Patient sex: F
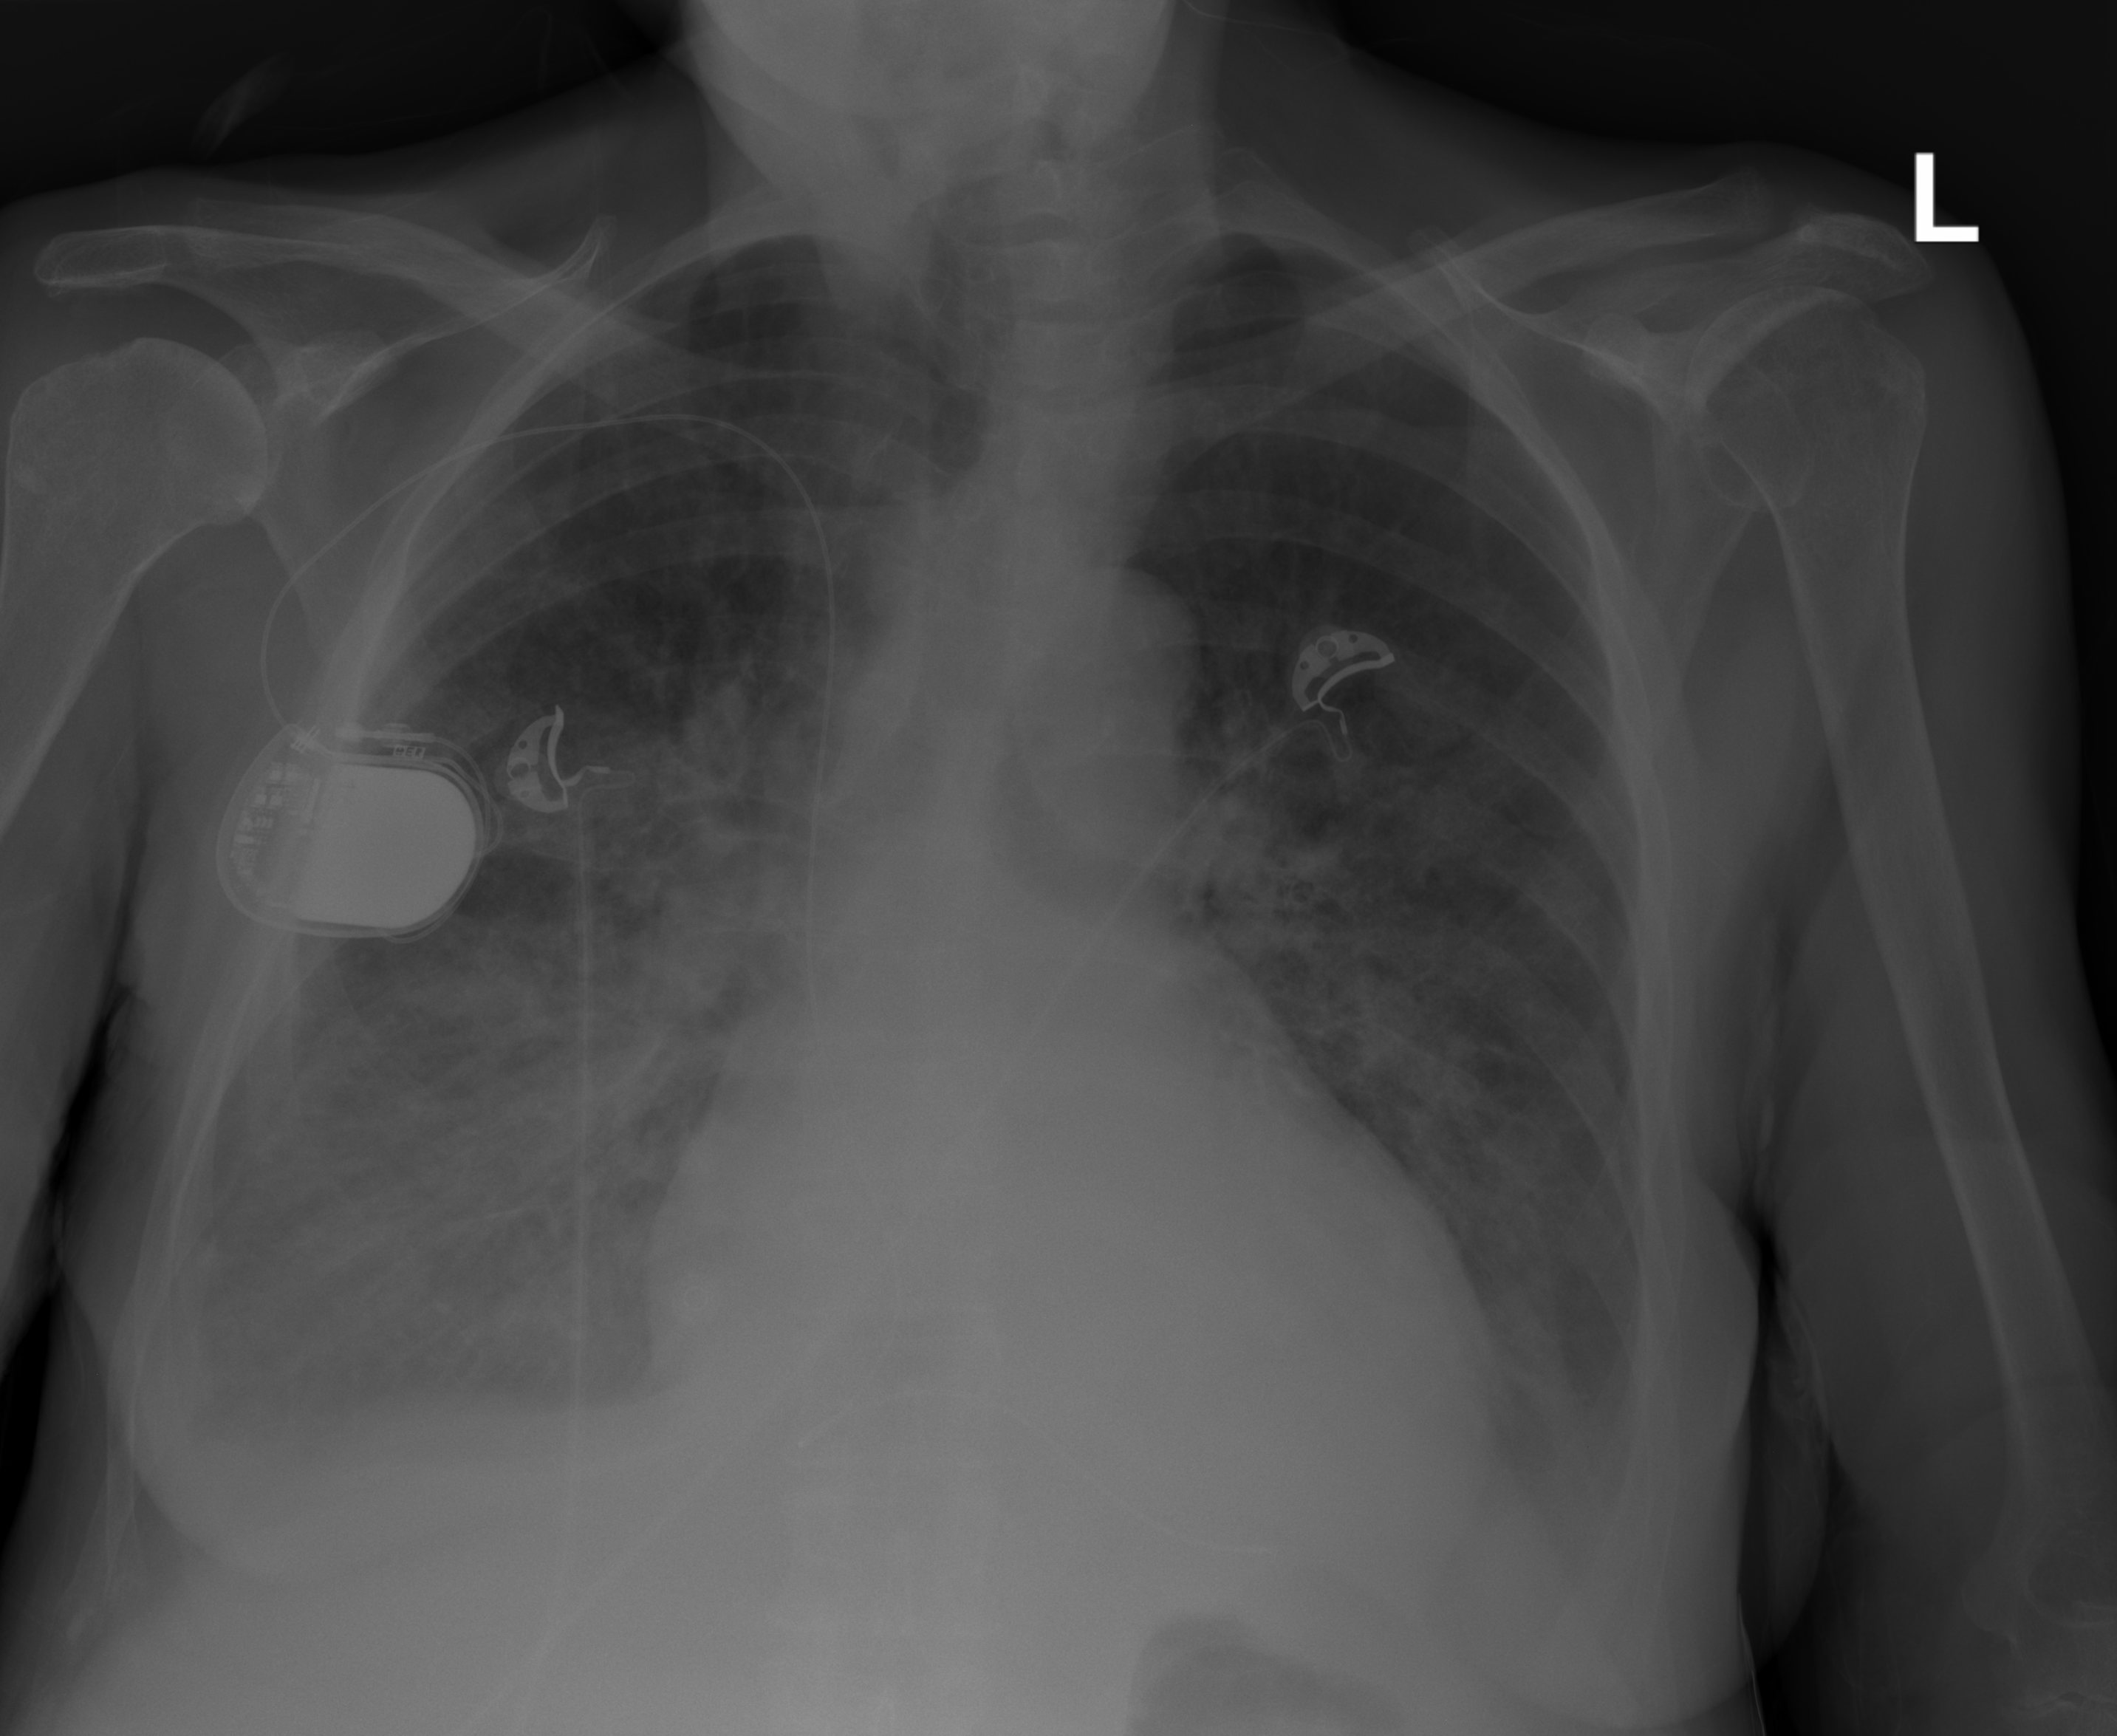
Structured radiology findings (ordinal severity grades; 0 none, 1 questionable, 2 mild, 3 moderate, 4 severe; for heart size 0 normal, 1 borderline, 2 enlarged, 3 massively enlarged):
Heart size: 2
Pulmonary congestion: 2
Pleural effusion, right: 2
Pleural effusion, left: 2
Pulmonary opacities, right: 2
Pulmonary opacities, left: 2
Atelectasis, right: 0
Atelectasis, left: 0